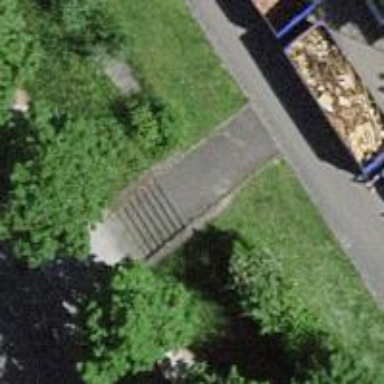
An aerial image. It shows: Steps made of paving stones.